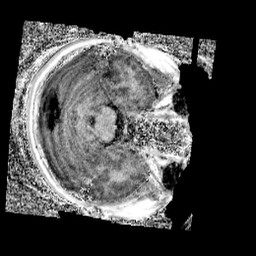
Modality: UNIT1_denoised
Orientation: axial
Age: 9
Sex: male
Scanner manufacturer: siemens
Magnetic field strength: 3 T
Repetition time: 4 s
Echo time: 0.00299 s